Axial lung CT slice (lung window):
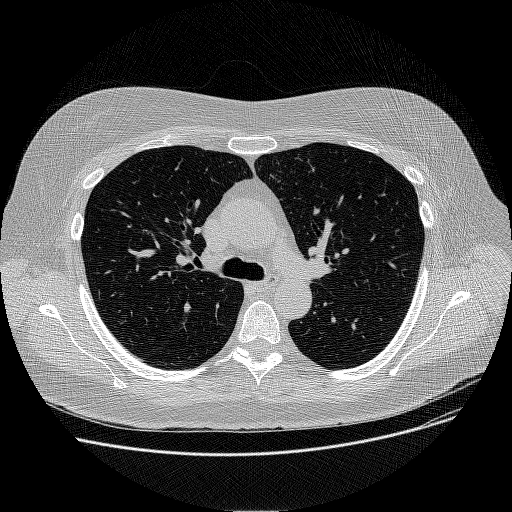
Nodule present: no